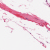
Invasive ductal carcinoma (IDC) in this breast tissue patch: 0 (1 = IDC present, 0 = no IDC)